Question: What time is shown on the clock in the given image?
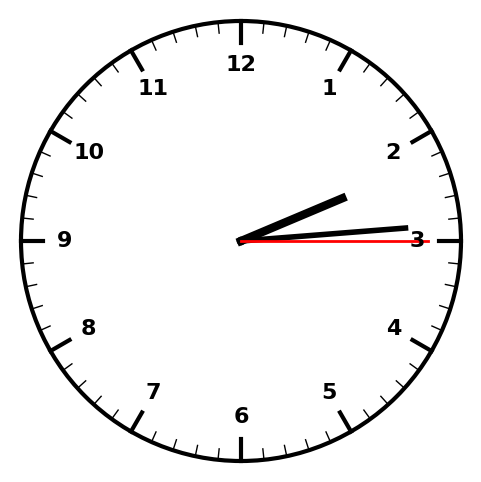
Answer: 02:14:15